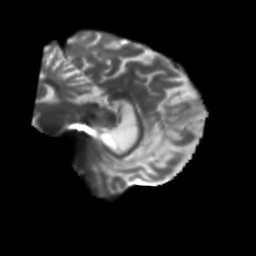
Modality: T2w
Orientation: sagittal
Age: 66
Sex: female
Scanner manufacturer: siemens
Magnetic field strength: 3 T
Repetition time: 5.25 s
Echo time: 0.08 s